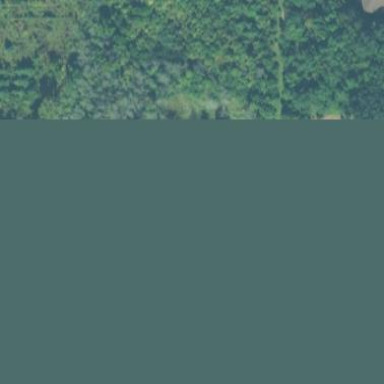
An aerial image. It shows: Nature reserve in woodland area.